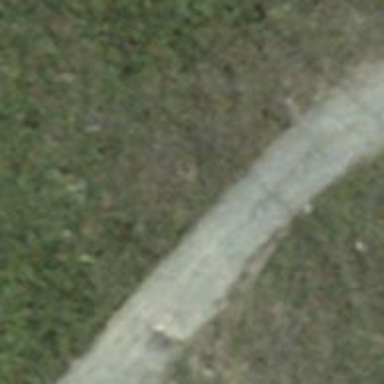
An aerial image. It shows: Dirt track road with grade3 tracktype.